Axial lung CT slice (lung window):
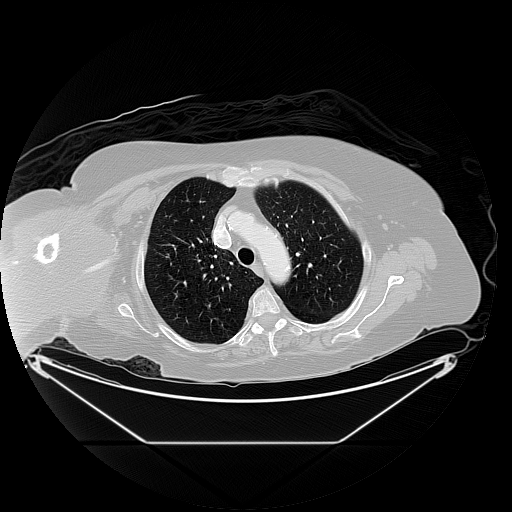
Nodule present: no